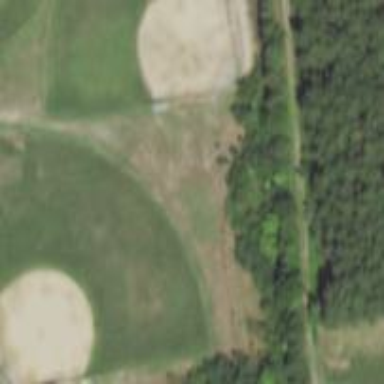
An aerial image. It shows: Baseball pitch for leisure and sports activities.